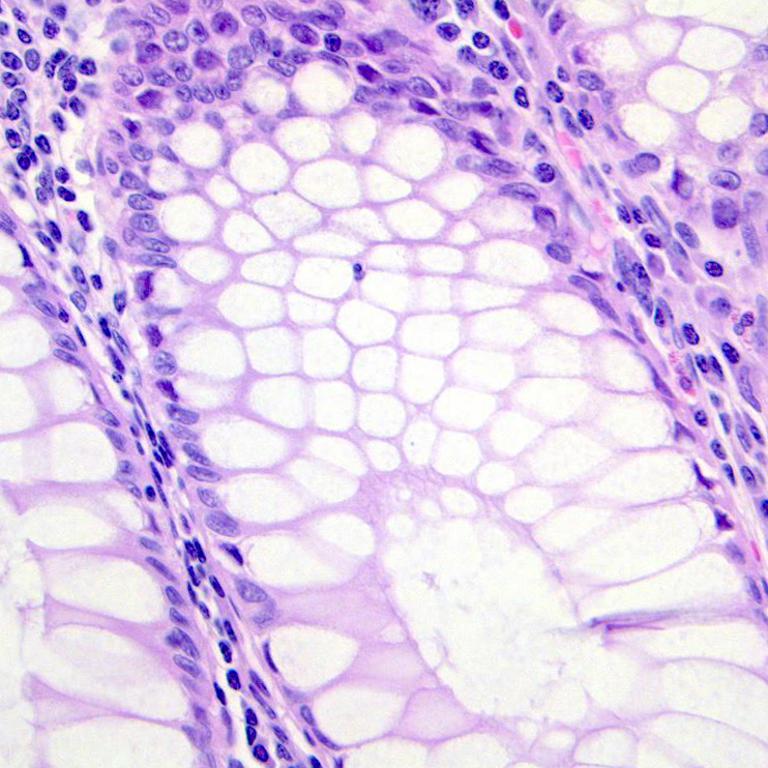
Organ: colon
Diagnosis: benign